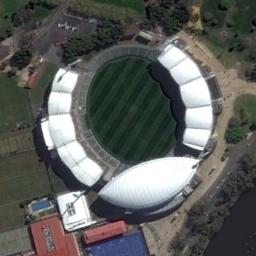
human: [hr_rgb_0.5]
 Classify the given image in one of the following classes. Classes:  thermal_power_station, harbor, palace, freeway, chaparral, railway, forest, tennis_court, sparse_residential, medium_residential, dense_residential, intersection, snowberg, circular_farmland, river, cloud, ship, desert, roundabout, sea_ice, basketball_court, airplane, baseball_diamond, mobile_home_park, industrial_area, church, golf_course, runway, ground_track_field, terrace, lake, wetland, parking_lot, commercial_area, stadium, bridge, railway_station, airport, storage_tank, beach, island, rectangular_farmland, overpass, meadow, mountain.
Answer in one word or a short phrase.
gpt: stadium